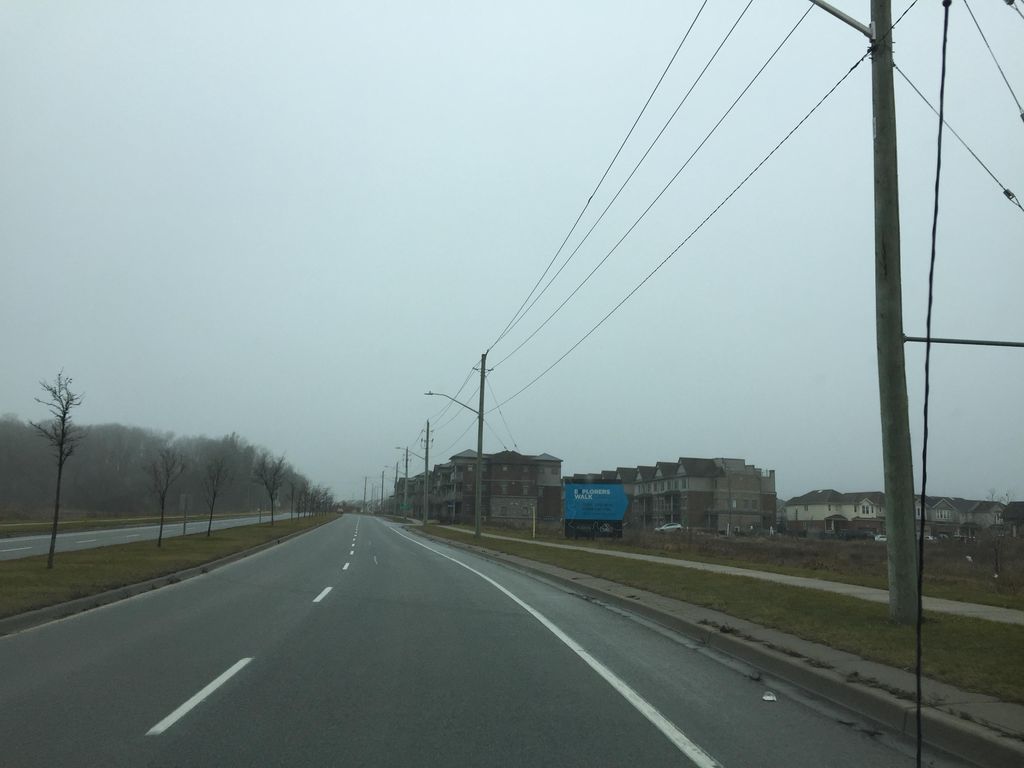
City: kitchener-waterloo